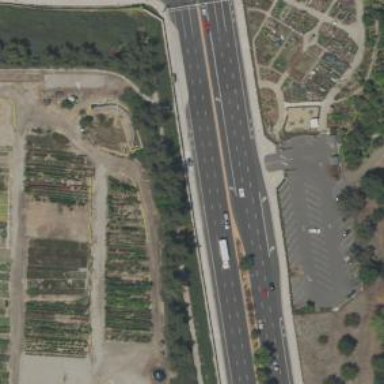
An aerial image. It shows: Primary highway.